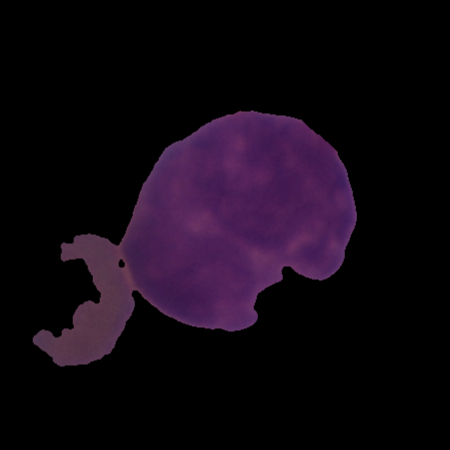
Label: healthy